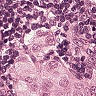
Metastatic tissue present: yes